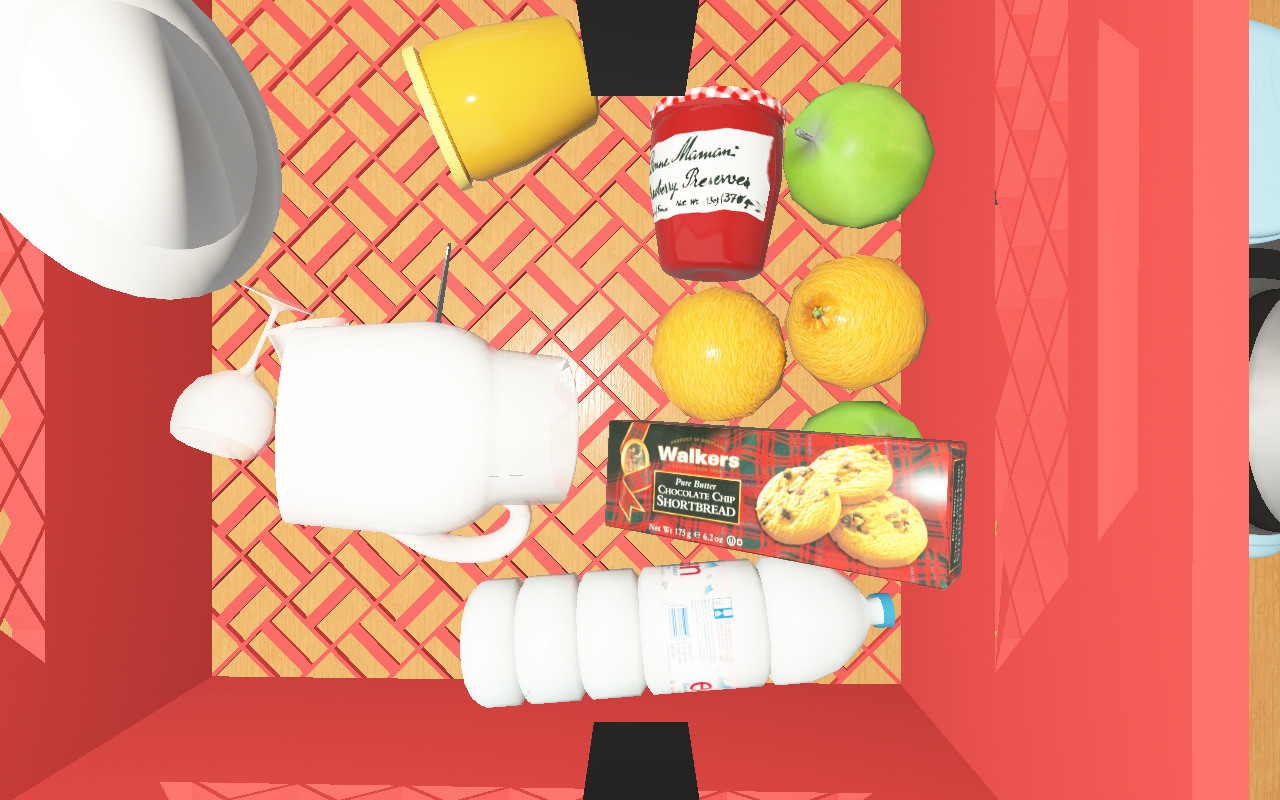
Objects in the scene:
water bottle
apple
apple
orange
orange
spoon
glass
jam jar
cereal box
cereal box